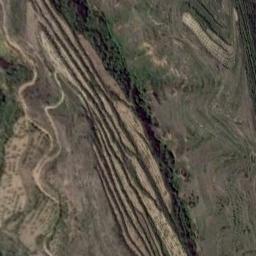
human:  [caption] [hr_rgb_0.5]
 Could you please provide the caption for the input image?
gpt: The terraces are reddish-brown and the top of the mountain is covered with vegetation .

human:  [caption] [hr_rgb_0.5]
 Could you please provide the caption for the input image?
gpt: There are several roads on the terrace .

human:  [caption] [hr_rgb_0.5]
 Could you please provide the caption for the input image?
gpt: The bare terrace is next to some trees .

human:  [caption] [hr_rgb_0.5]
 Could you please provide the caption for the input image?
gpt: A large layer of brown and green mixed terraces with several winding narrow paths .

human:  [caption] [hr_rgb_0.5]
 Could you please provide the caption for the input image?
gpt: There are green meadows beside the terraces .